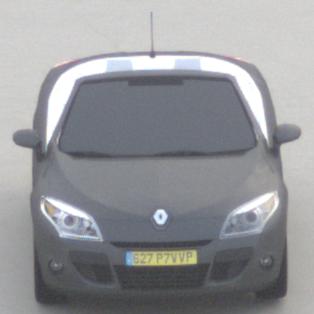
Make: Renault
Model: Mégane Coupé-Cabriolet 1.6 16V 110
Detailed model: Mégane (III) Coupé-Cabriolet
Model produced from: 2010/06
Model produced until: 2013/03
Doors: 2
Color: gray
Road condition: dry road
Daytime: morning or afternoon
Contrast: low contrast